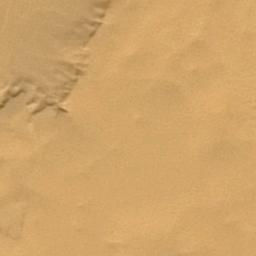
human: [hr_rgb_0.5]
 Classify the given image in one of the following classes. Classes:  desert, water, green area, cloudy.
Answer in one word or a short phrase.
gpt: desert